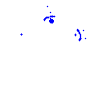
Particle: kaon